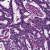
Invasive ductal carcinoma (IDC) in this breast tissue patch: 1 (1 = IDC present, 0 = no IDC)